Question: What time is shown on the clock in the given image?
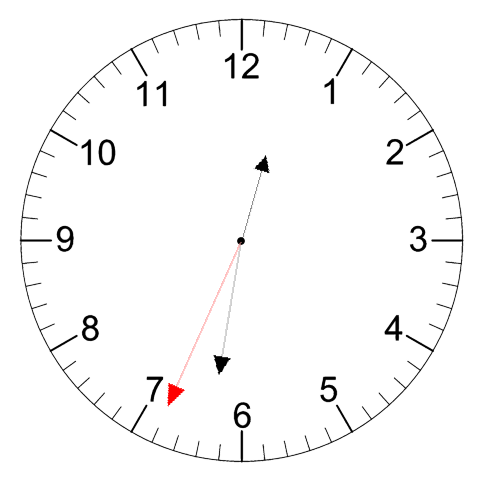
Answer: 12:31:34